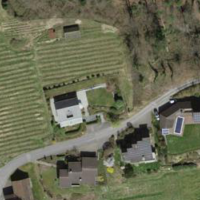
EUNIS habitat code: 55
Species observed at this site:
Petasites albus